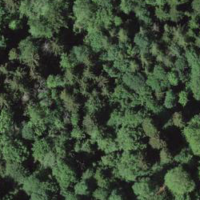
EUNIS habitat code: 44
Species observed at this site:
Lathyrus vernus